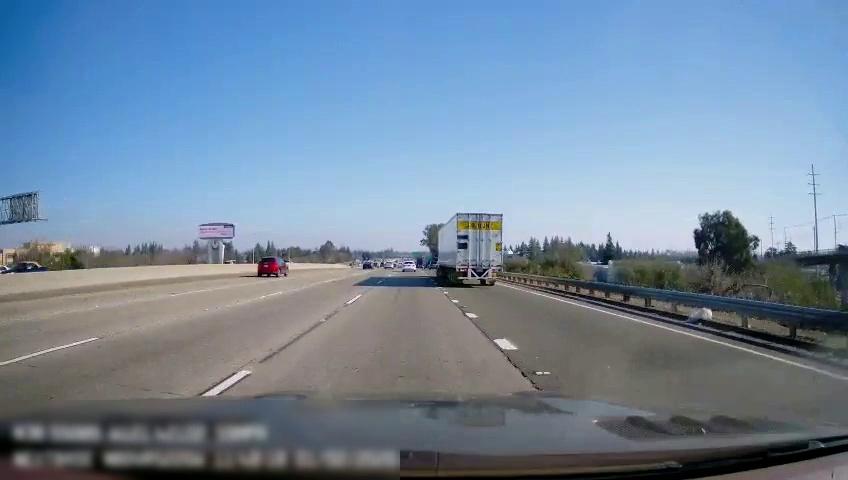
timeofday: Day
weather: Sunny
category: Drivable Space
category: Vehicles | Car
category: Vehicles | Car
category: Vehicles | Car
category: Vehicles | SUV
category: Vehicles | Truck
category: Lanes | Alternate Lane
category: Lanes | Alternate Lane
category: Lanes | Alternate Lane
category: Lanes | Alternate Lane
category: Lanes | Alternate Lane